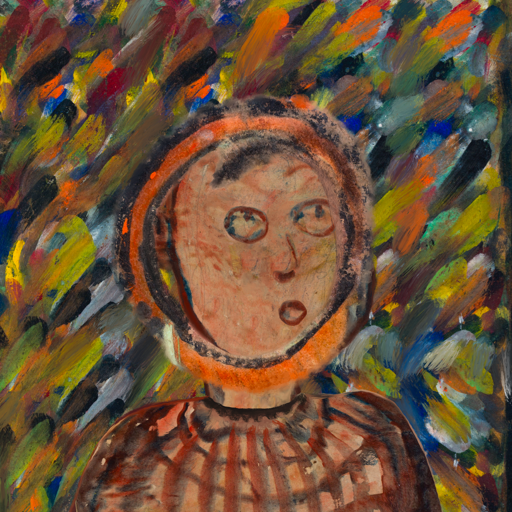
Background: An_Impression, Head And Neck Side: Orphan, Face Side: Orphan, Bust: Orphan, Hair Side: Childish, Head Accessory: Blank, Second Necklace: Blank, Necklace: Blank, Baby: Blank